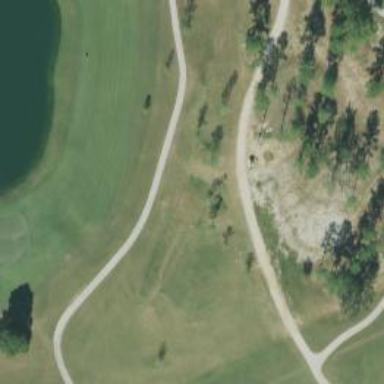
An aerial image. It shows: Golf cartpath that is also road path.